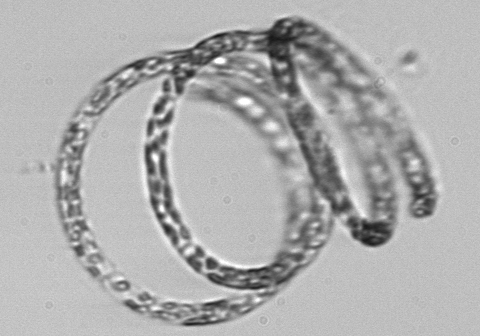
Label: Guinardia_striata